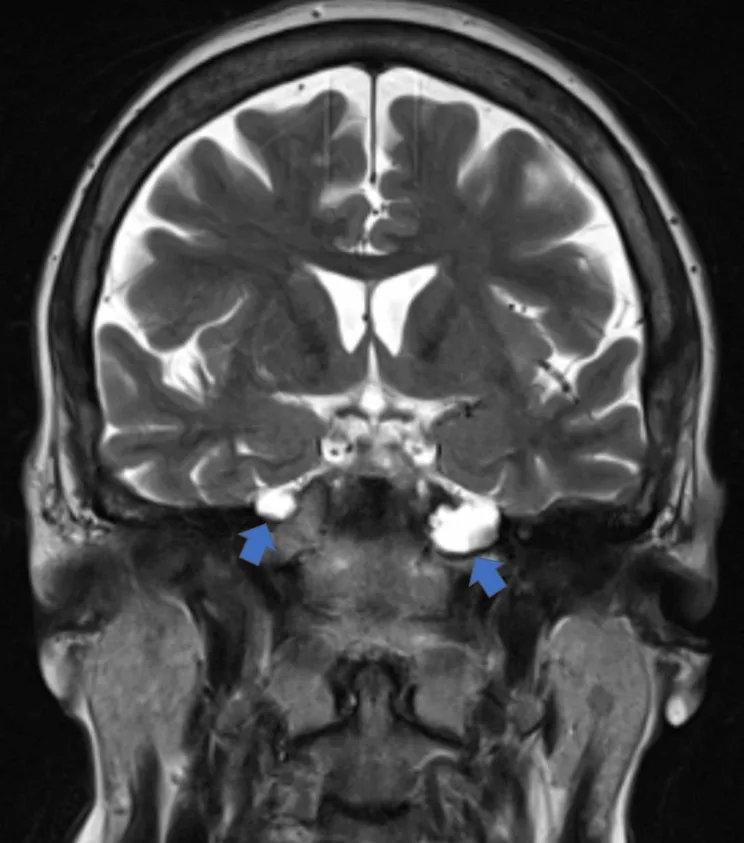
Coronal T2 weighted images at a level behind the anterior communicating artery of a 63-year-old patient with TGA and bilateral PAC. The blue arrows show the PAC.
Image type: radiology (mri)